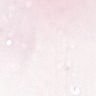
Metastatic tissue present: no